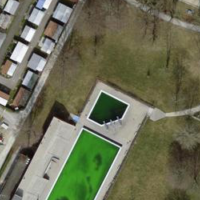
EUNIS habitat code: 53
Species observed at this site:
Fagopyrum esculentum